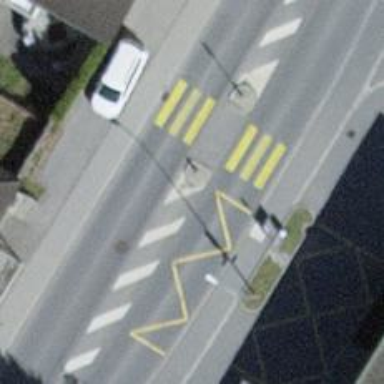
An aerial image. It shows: Public transport stop position.